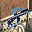
Label: 8